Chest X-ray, PA view. Patient: 4 years old, sex F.
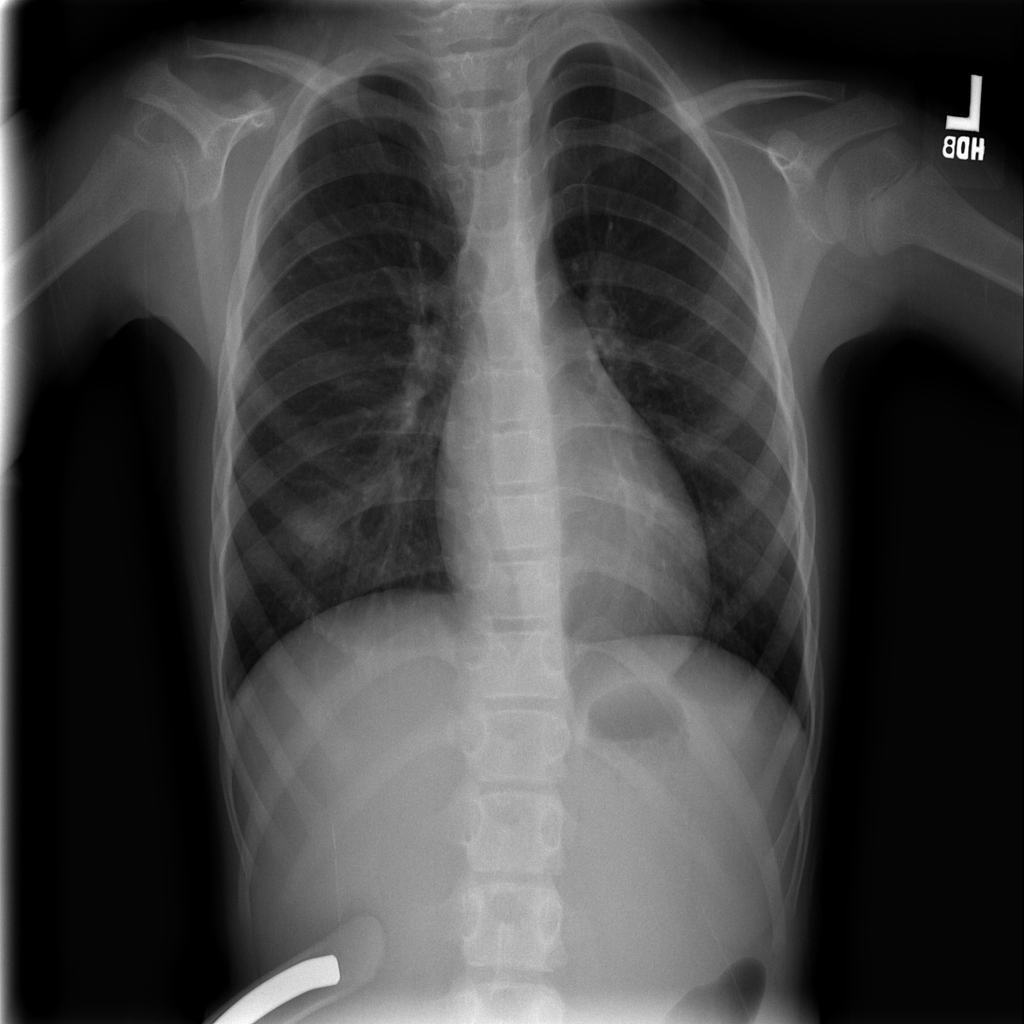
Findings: No Finding